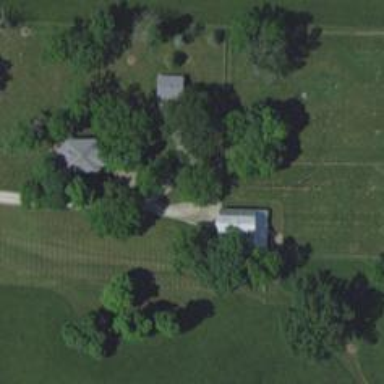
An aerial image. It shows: Driveway.